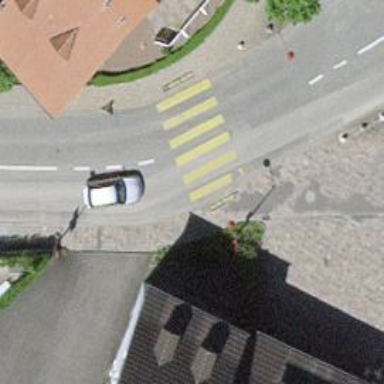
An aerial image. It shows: Marked crossing on footway.